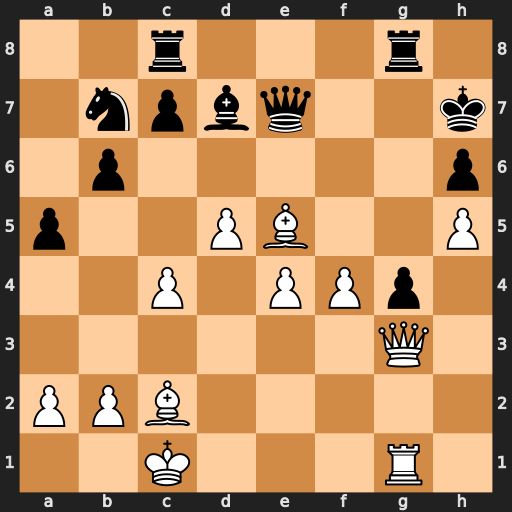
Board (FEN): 2r3r1/1npbq2k/1p5p/p2PB2P/2P1PPp1/6Q1/PPB5/2K3R1
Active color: w
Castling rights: -
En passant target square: -
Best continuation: Bf6 Qxf6 e5+ Bf5 exf6